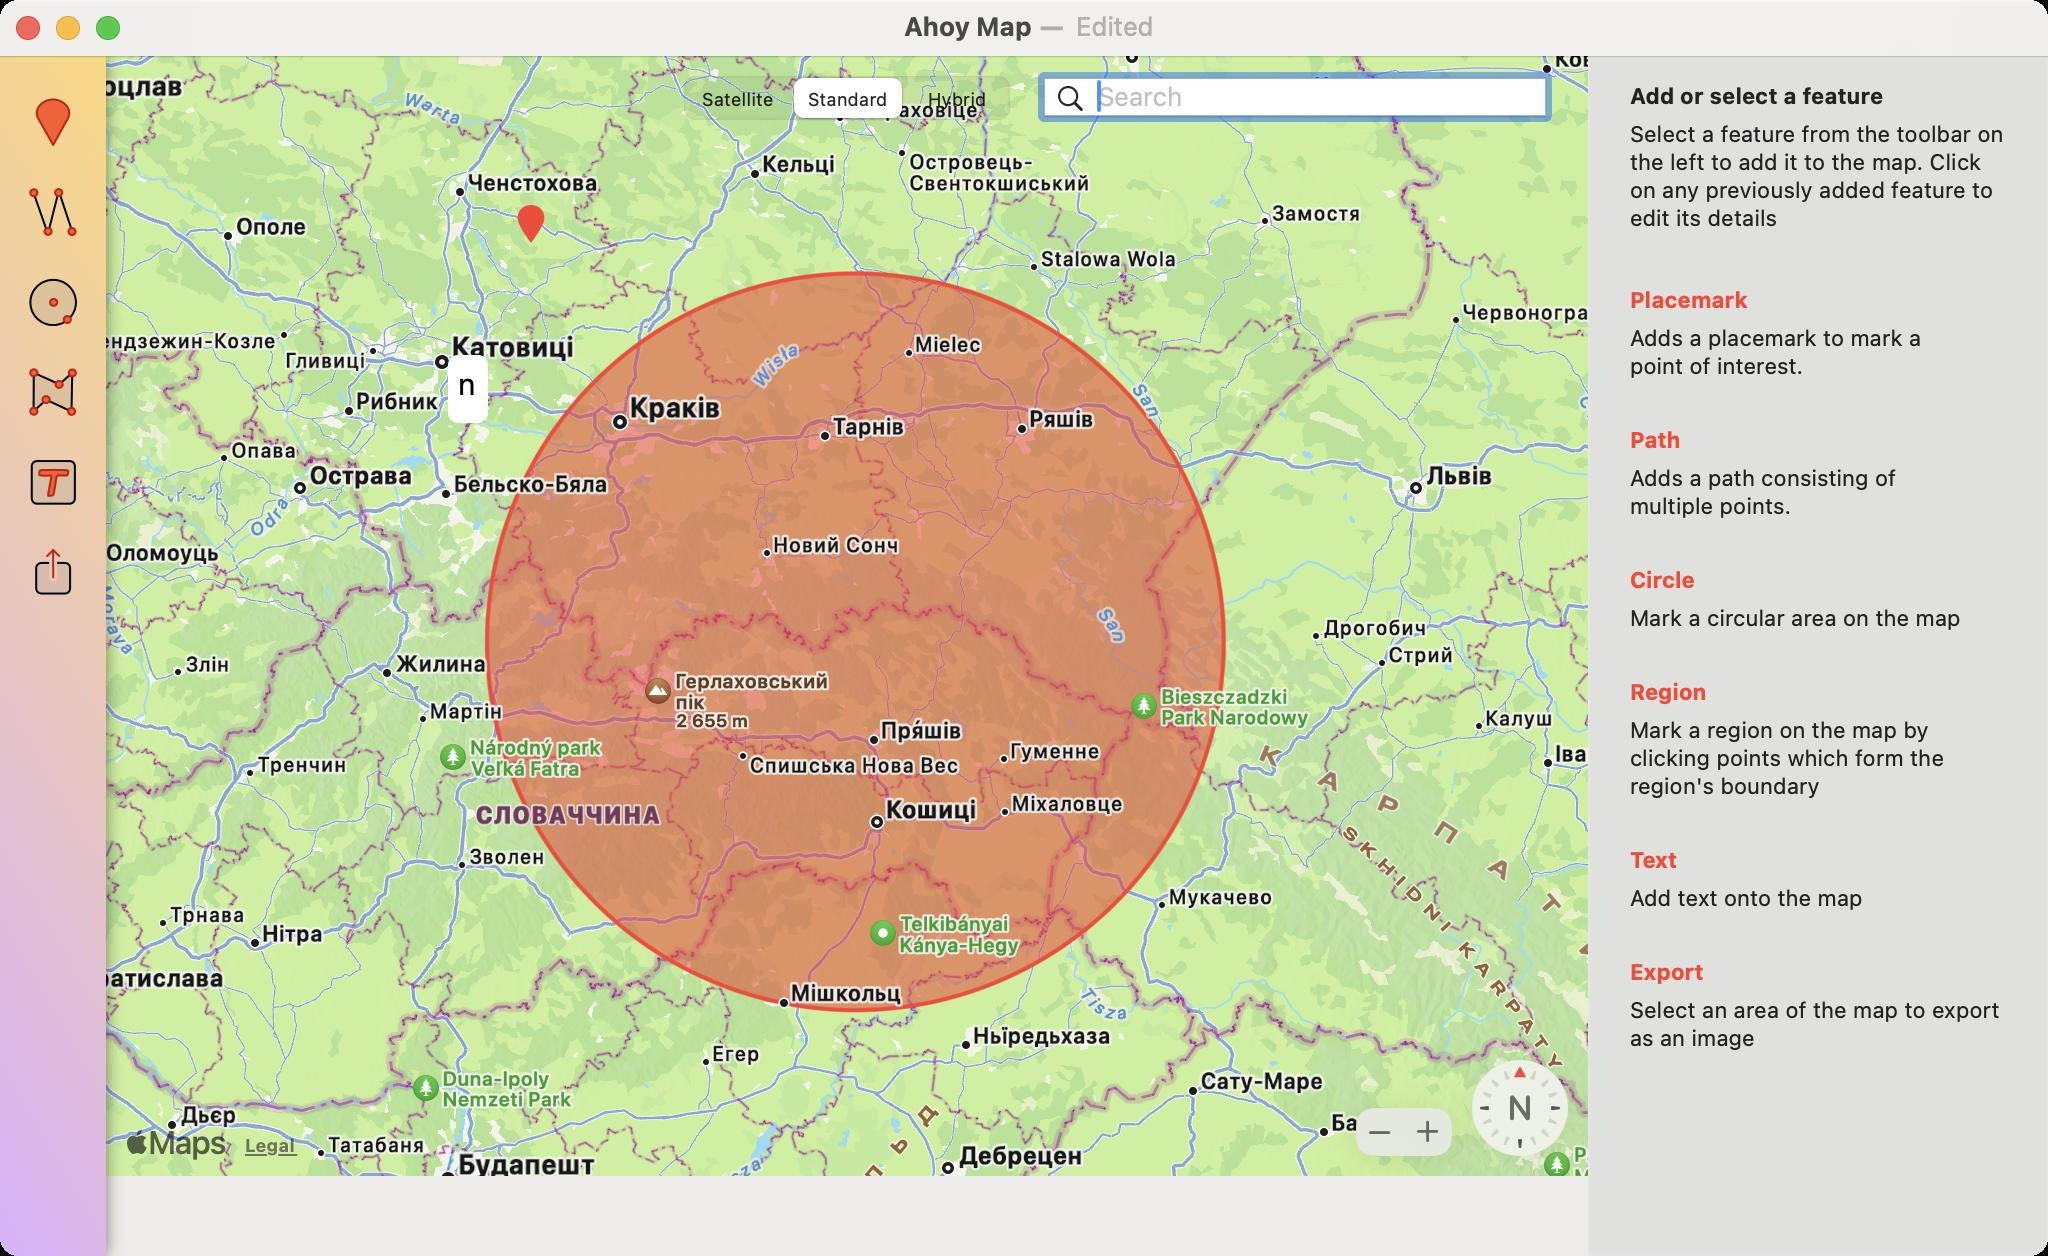
Accessibility tree:
{"name": "Ahoy_Map", "role": "AXWindow", "description": null, "role_description": "standard window", "value": null, "position": "189.00;222.00", "size": "1024;628", "children": [{"name": null, "role": "AXImage", "description": null, "role_description": "image", "value": null, "position": "53.00;28.00", "size": "741;560", "children": [{"name": "", "role": "AXImage", "description": "", "role_description": "Annotation", "value": null, "position": "224.00;177.50", "size": "20;34", "children": []}, {"name": "", "role": "AXImage", "description": "", "role_description": "Annotation", "value": null, "position": "253.50;100.00", "size": "24;24", "children": []}, {"name": null, "role": "AXImage", "description": "remove", "role_description": "image", "value": null, "position": "678.00;554.00", "size": "24;24", "children": []}, {"name": null, "role": "AXImage", "description": "add", "role_description": "image", "value": null, "position": "702.00;554.00", "size": "24;24", "children": []}, {"name": "", "role": "AXButton", "description": "Zoom Out", "role_description": "button", "value": null, "position": "678.00;554.00", "size": "24;24", "children": []}, {"name": "", "role": "AXButton", "description": "Zoom In", "role_description": "button", "value": null, "position": "702.00;554.00", "size": "24;24", "children": []}]}, {"name": null, "role": "AXRadioGroup", "description": null, "role_description": "radio group", "value": "{\n    \"name\": null,\n    \"role\": \"AXRadioButton\",\n    \"description\": \"Standard\",\n    \"role_description\": \"radio button\",\n    \"value\": 1,\n    \"position\": \"397.00;37.00\",\n    \"size\": \"55;24\",\n    \"children\": []\n}", "position": "340.00;37.00", "size": "167;24", "children": [{"name": null, "role": "AXRadioButton", "description": "Satellite", "role_description": "radio button", "value": 0, "position": "340.00;37.00", "size": "57;24", "children": []}, {"name": null, "role": "AXRadioButton", "description": "Standard", "role_description": "radio button", "value": 1, "position": "397.00;37.00", "size": "55;24", "children": []}, {"name": null, "role": "AXRadioButton", "description": "Hybrid", "role_description": "radio button", "value": 0, "position": "452.00;37.00", "size": "55;24", "children": []}]}, {"name": null, "role": "AXTextField", "description": null, "role_description": "search text field", "value": "", "position": "521.00;38.00", "size": "253;21", "children": [{"name": "", "role": "AXButton", "description": "search", "role_description": "button", "value": null, "position": "523.00;38.00", "size": "25;22", "children": []}]}, {"name": null, "role": "AXScrollArea", "description": null, "role_description": "scroll area", "value": null, "position": "774.00;63.00", "size": "0;0", "children": [{"name": null, "role": "AXTable", "description": null, "role_description": "table", "value": null, "position": "774.00;63.00", "size": "253;0", "children": [{"name": null, "role": "AXColumn", "description": null, "role_description": "column", "value": null, "position": "784.00;63.00", "size": "233;0", "children": []}]}, {"name": null, "role": "AXScrollBar", "description": null, "role_description": "scroll bar", "value": 0.0, "position": "774.00;47.00", "size": "0;16", "children": [{"name": null, "role": "AXValueIndicator", "description": null, "role_description": "value indicator", "value": 0.0, "position": "775.00;51.00", "size": "26;12", "children": []}, {"name": null, "role": "AXButton", "description": null, "role_description": "increment arrow button", "value": null, "position": "774.00;47.00", "size": "0;0", "children": []}, {"name": null, "role": "AXButton", "description": null, "role_description": "decrement arrow button", "value": null, "position": "774.00;47.00", "size": "0;0", "children": []}, {"name": null, "role": "AXButton", "description": null, "role_description": "increment page button", "value": null, "position": "774.00;51.00", "size": "27;12", "children": []}, {"name": null, "role": "AXButton", "description": null, "role_description": "decrement page button", "value": null, "position": "774.00;51.00", "size": "1;12", "children": []}]}, {"name": null, "role": "AXScrollBar", "description": null, "role_description": "scroll bar", "value": 0.0, "position": "758.00;63.00", "size": "16;0", "children": []}]}, {"name": "", "role": "AXButton", "description": null, "role_description": "button", "value": null, "position": "14.50;49.00", "size": "24;24", "children": []}, {"name": "", "role": "AXButton", "description": null, "role_description": "button", "value": null, "position": "14.50;94.00", "size": "24;24", "children": []}, {"name": "", "role": "AXButton", "description": null, "role_description": "button", "value": null, "position": "14.50;139.00", "size": "24;24", "children": []}, {"name": "", "role": "AXButton", "description": null, "role_description": "button", "value": null, "position": "14.50;184.00", "size": "24;24", "children": []}, {"name": "", "role": "AXButton", "description": null, "role_description": "button", "value": null, "position": "14.50;229.00", "size": "24;24", "children": []}, {"name": "", "role": "AXButton", "description": null, "role_description": "button", "value": null, "position": "14.50;274.00", "size": "24;24", "children": []}, {"name": null, "role": "AXScrollArea", "description": null, "role_description": "scroll area", "value": null, "position": "794.00;28.00", "size": "230;600", "children": [{"name": null, "role": "AXTable", "description": null, "role_description": "table", "value": null, "position": "795.00;29.00", "size": "228;598", "children": [{"name": null, "role": "AXColumn", "description": null, "role_description": "column", "value": null, "position": "795.00;29.00", "size": "208;598", "children": []}]}]}, {"name": null, "role": "AXStaticText", "description": null, "role_description": "text", "value": "Add or select a feature", "position": "813.00;41.00", "size": "193;17", "children": []}, {"name": null, "role": "AXStaticText", "description": null, "role_description": "text", "value": "Placemark", "position": "813.00;143.00", "size": "64;17", "children": []}, {"name": null, "role": "AXStaticText", "description": null, "role_description": "text", "value": "Adds a placemark to mark a point of interest.", "position": "813.00;162.00", "size": "174;28", "children": []}, {"name": null, "role": "AXStaticText", "description": null, "role_description": "text", "value": "Path", "position": "813.00;213.00", "size": "30;17", "children": []}, {"name": null, "role": "AXStaticText", "description": null, "role_description": "text", "value": "Adds a path consisting of multiple points.", "position": "813.00;232.00", "size": "193;28", "children": []}, {"name": null, "role": "AXStaticText", "description": null, "role_description": "text", "value": "Circle", "position": "813.00;283.00", "size": "37;17", "children": []}, {"name": null, "role": "AXStaticText", "description": null, "role_description": "text", "value": "Mark a circular area on the map", "position": "813.00;302.00", "size": "193;14", "children": []}, {"name": null, "role": "AXStaticText", "description": null, "role_description": "text", "value": "Region", "position": "813.00;339.00", "size": "42;17", "children": []}, {"name": null, "role": "AXStaticText", "description": null, "role_description": "text", "value": "Mark a region on the map by clicking points which form the region's boundary", "position": "813.00;358.00", "size": "193;42", "children": []}, {"name": null, "role": "AXStaticText", "description": null, "role_description": "text", "value": "Text", "position": "813.00;423.00", "size": "30;17", "children": []}, {"name": null, "role": "AXStaticText", "description": null, "role_description": "text", "value": "Add text onto the map", "position": "813.00;442.00", "size": "193;14", "children": []}, {"name": null, "role": "AXStaticText", "description": null, "role_description": "text", "value": "Export", "position": "813.00;479.00", "size": "42;17", "children": []}, {"name": null, "role": "AXStaticText", "description": null, "role_description": "text", "value": "Select an area of the map to export as an image", "position": "813.00;498.00", "size": "193;28", "children": []}, {"name": null, "role": "AXStaticText", "description": null, "role_description": "text", "value": "Select a feature from the toolbar on the left to add it to the map. Click on any previously added feature to edit its details", "position": "813.00;60.00", "size": "193;56", "children": []}, {"name": null, "role": "AXButton", "description": null, "role_description": "close button", "value": null, "position": "7.00;6.00", "size": "14;16", "children": []}, {"name": null, "role": "AXButton", "description": null, "role_description": "full screen button", "value": null, "position": "47.00;6.00", "size": "14;16", "children": [{"name": null, "role": "AXGroup", "description": null, "role_description": "group", "value": null, "position": "47.00;6.00", "size": "14;16", "children": [{"name": null, "role": "AXGroup", "description": null, "role_description": "group", "value": null, "position": "47.00;6.00", "size": "14;16", "children": []}]}]}, {"name": null, "role": "AXButton", "description": null, "role_description": "minimize button", "value": null, "position": "27.00;6.00", "size": "14;16", "children": []}, {"name": "Edited", "role": "AXMenuButton", "description": "document actions", "role_description": "menu button", "value": null, "position": "535.00;5.00", "size": "51;16", "children": []}, {"name": null, "role": "AXStaticText", "description": null, "role_description": "text", "value": "—", "position": "518.00;5.00", "size": "16;16", "children": []}, {"name": null, "role": "AXStaticText", "description": null, "role_description": "text", "value": "Ahoy Map", "position": "450.00;5.00", "size": "68;16", "children": []}]}